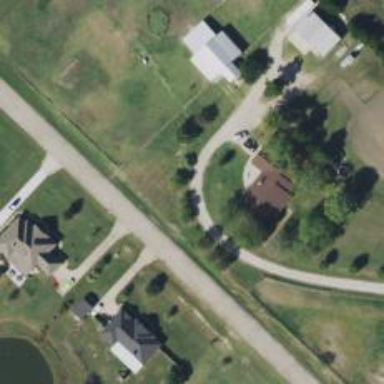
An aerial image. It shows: Driveway.